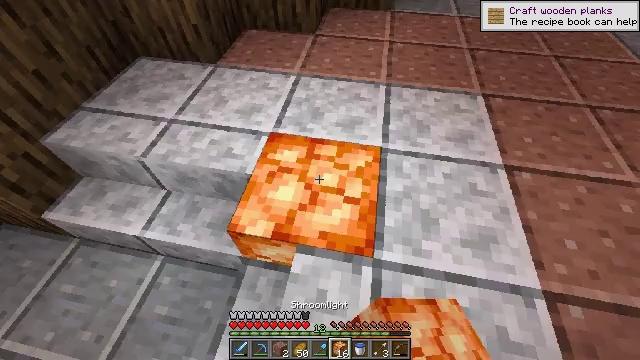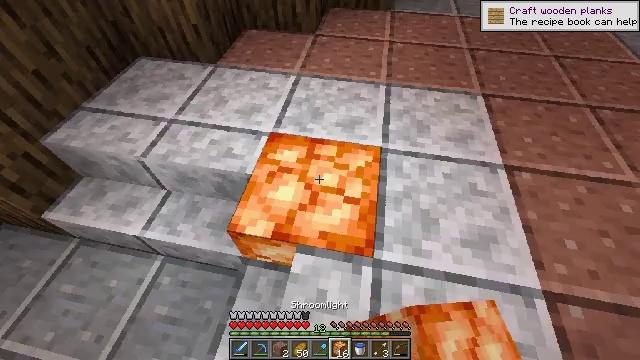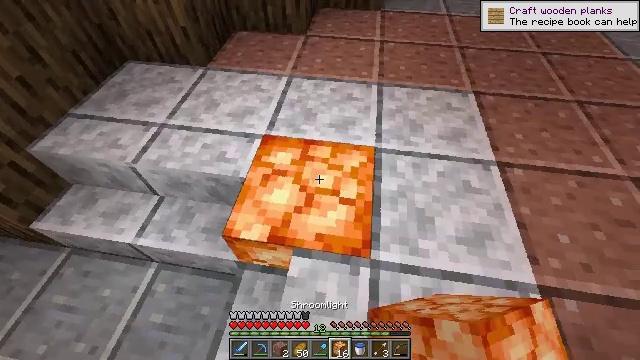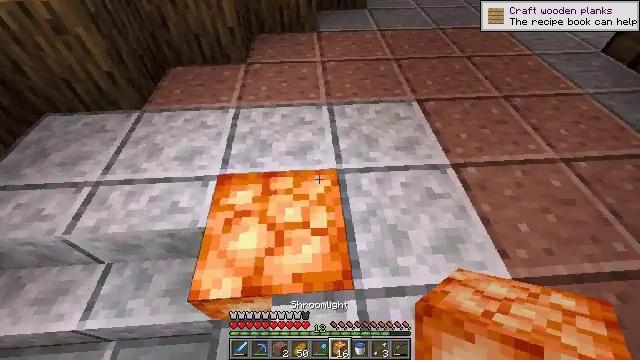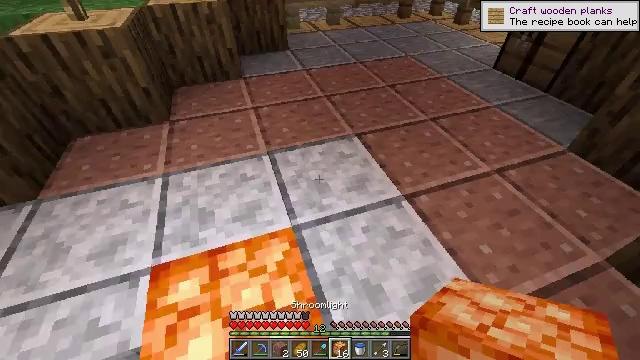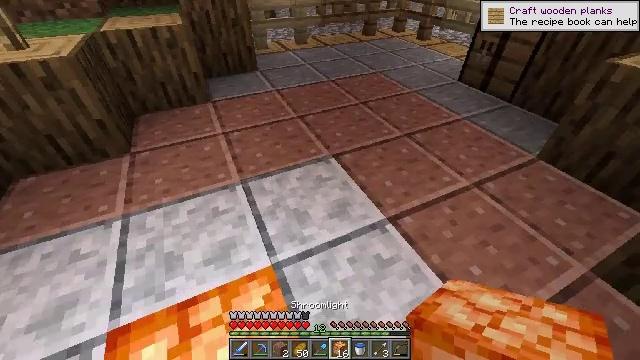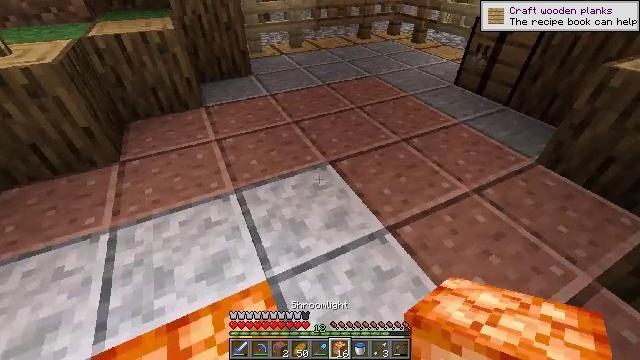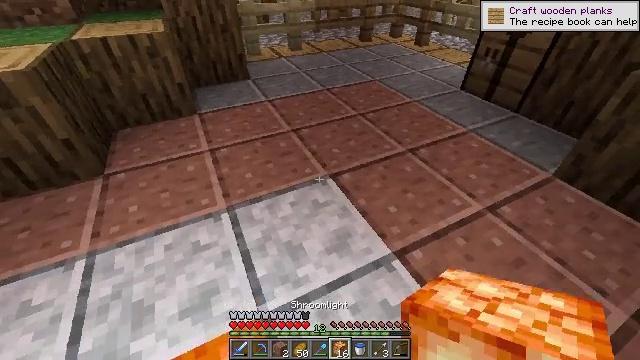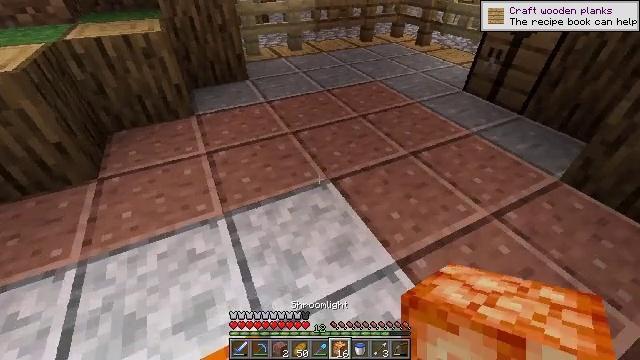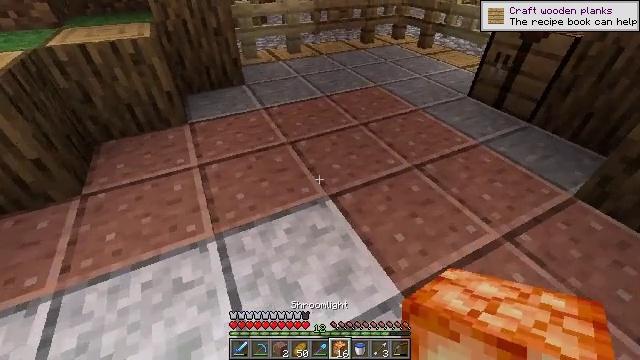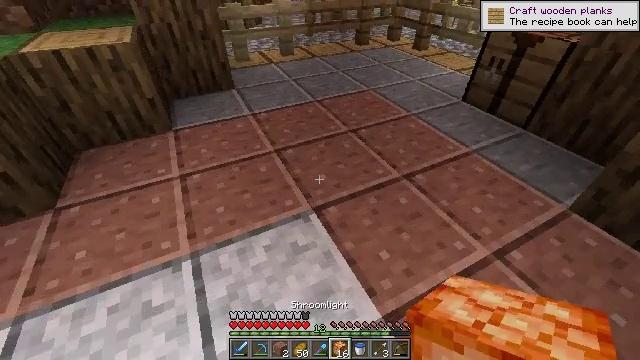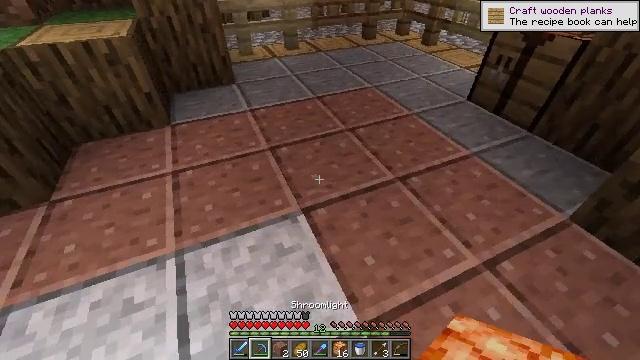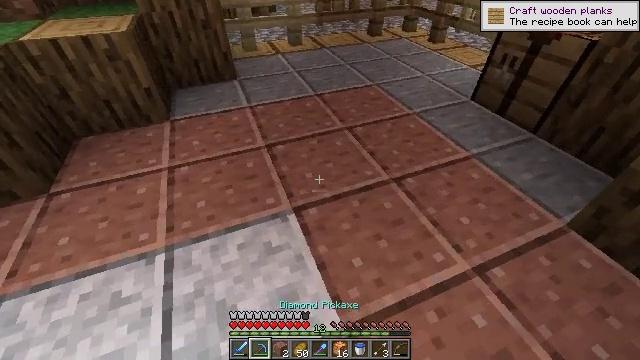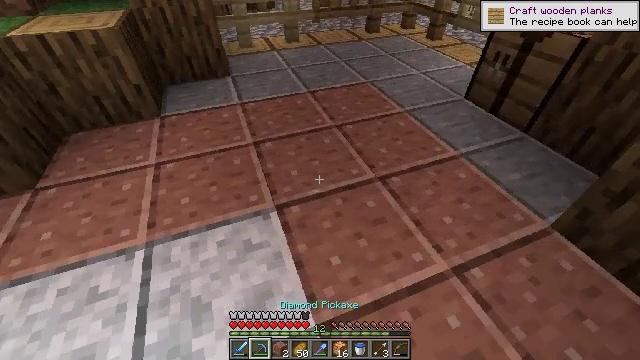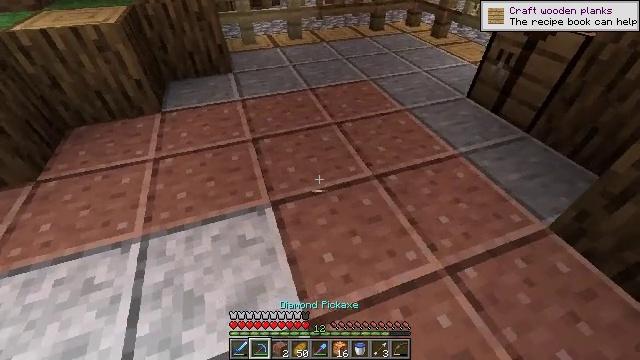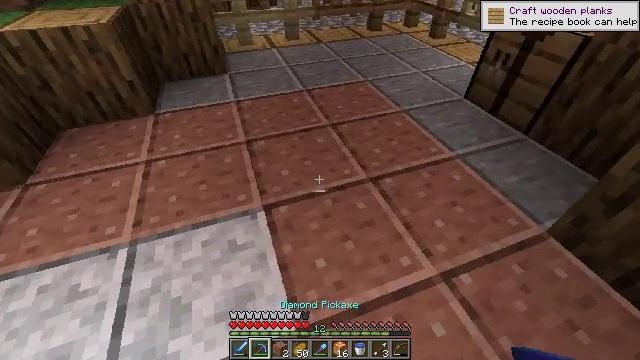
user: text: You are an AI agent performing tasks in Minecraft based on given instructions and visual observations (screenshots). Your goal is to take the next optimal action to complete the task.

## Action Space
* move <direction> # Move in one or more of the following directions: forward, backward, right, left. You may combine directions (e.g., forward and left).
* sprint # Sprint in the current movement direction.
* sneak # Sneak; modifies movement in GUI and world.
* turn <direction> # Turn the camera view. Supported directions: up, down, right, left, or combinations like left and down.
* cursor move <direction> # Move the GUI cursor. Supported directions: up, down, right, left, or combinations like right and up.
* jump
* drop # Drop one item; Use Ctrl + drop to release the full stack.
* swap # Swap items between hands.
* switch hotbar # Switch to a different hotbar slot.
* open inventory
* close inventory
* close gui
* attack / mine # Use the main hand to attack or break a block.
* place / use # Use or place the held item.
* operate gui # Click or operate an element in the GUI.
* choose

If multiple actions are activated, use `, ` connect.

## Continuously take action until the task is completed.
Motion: motion action
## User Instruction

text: Break polished granite.
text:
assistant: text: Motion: no_op
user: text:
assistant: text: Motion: move forward, turn right
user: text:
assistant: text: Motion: move forward, turn right and up
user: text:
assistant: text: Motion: move forward, turn right and up
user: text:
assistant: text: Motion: move forward, turn right and up
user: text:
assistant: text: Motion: move forward, turn right
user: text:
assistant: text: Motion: move forward
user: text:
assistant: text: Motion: move forward
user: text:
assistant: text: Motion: move right
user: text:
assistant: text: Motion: move right
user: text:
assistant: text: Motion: move right, turn left and down, switch to hotbar 2
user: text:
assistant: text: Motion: move right, turn left, switch to hotbar 2
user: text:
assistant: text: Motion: switch to hotbar 2
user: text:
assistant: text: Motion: turn left
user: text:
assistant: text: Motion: move forward
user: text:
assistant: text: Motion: move forward
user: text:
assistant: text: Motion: move forward
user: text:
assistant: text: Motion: move forward, turn left
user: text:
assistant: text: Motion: move forward, turn left and down
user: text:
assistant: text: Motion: move forward and move right, turn left and down
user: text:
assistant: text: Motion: move forward and move right, turn left and down
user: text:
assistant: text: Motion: move right, turn left and down
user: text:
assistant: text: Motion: turn left and down
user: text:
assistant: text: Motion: turn left and down
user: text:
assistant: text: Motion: turn left and up
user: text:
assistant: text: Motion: no_op
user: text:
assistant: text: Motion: no_op
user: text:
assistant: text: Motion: no_op
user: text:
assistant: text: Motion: turn right
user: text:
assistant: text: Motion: turn right and up